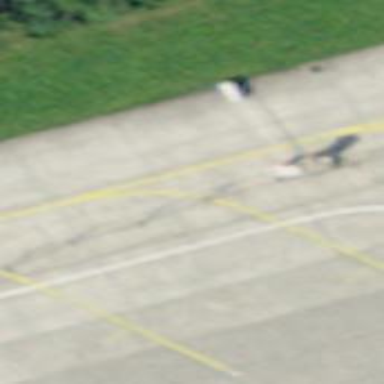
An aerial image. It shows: Image of taxiway at airport.